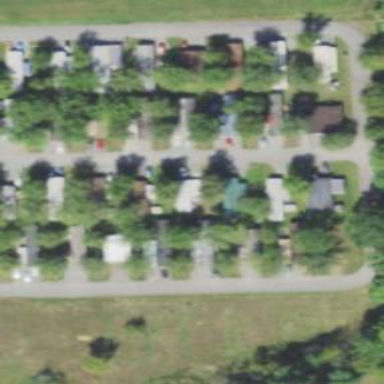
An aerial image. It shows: Residential area designated as trailer park.